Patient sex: M
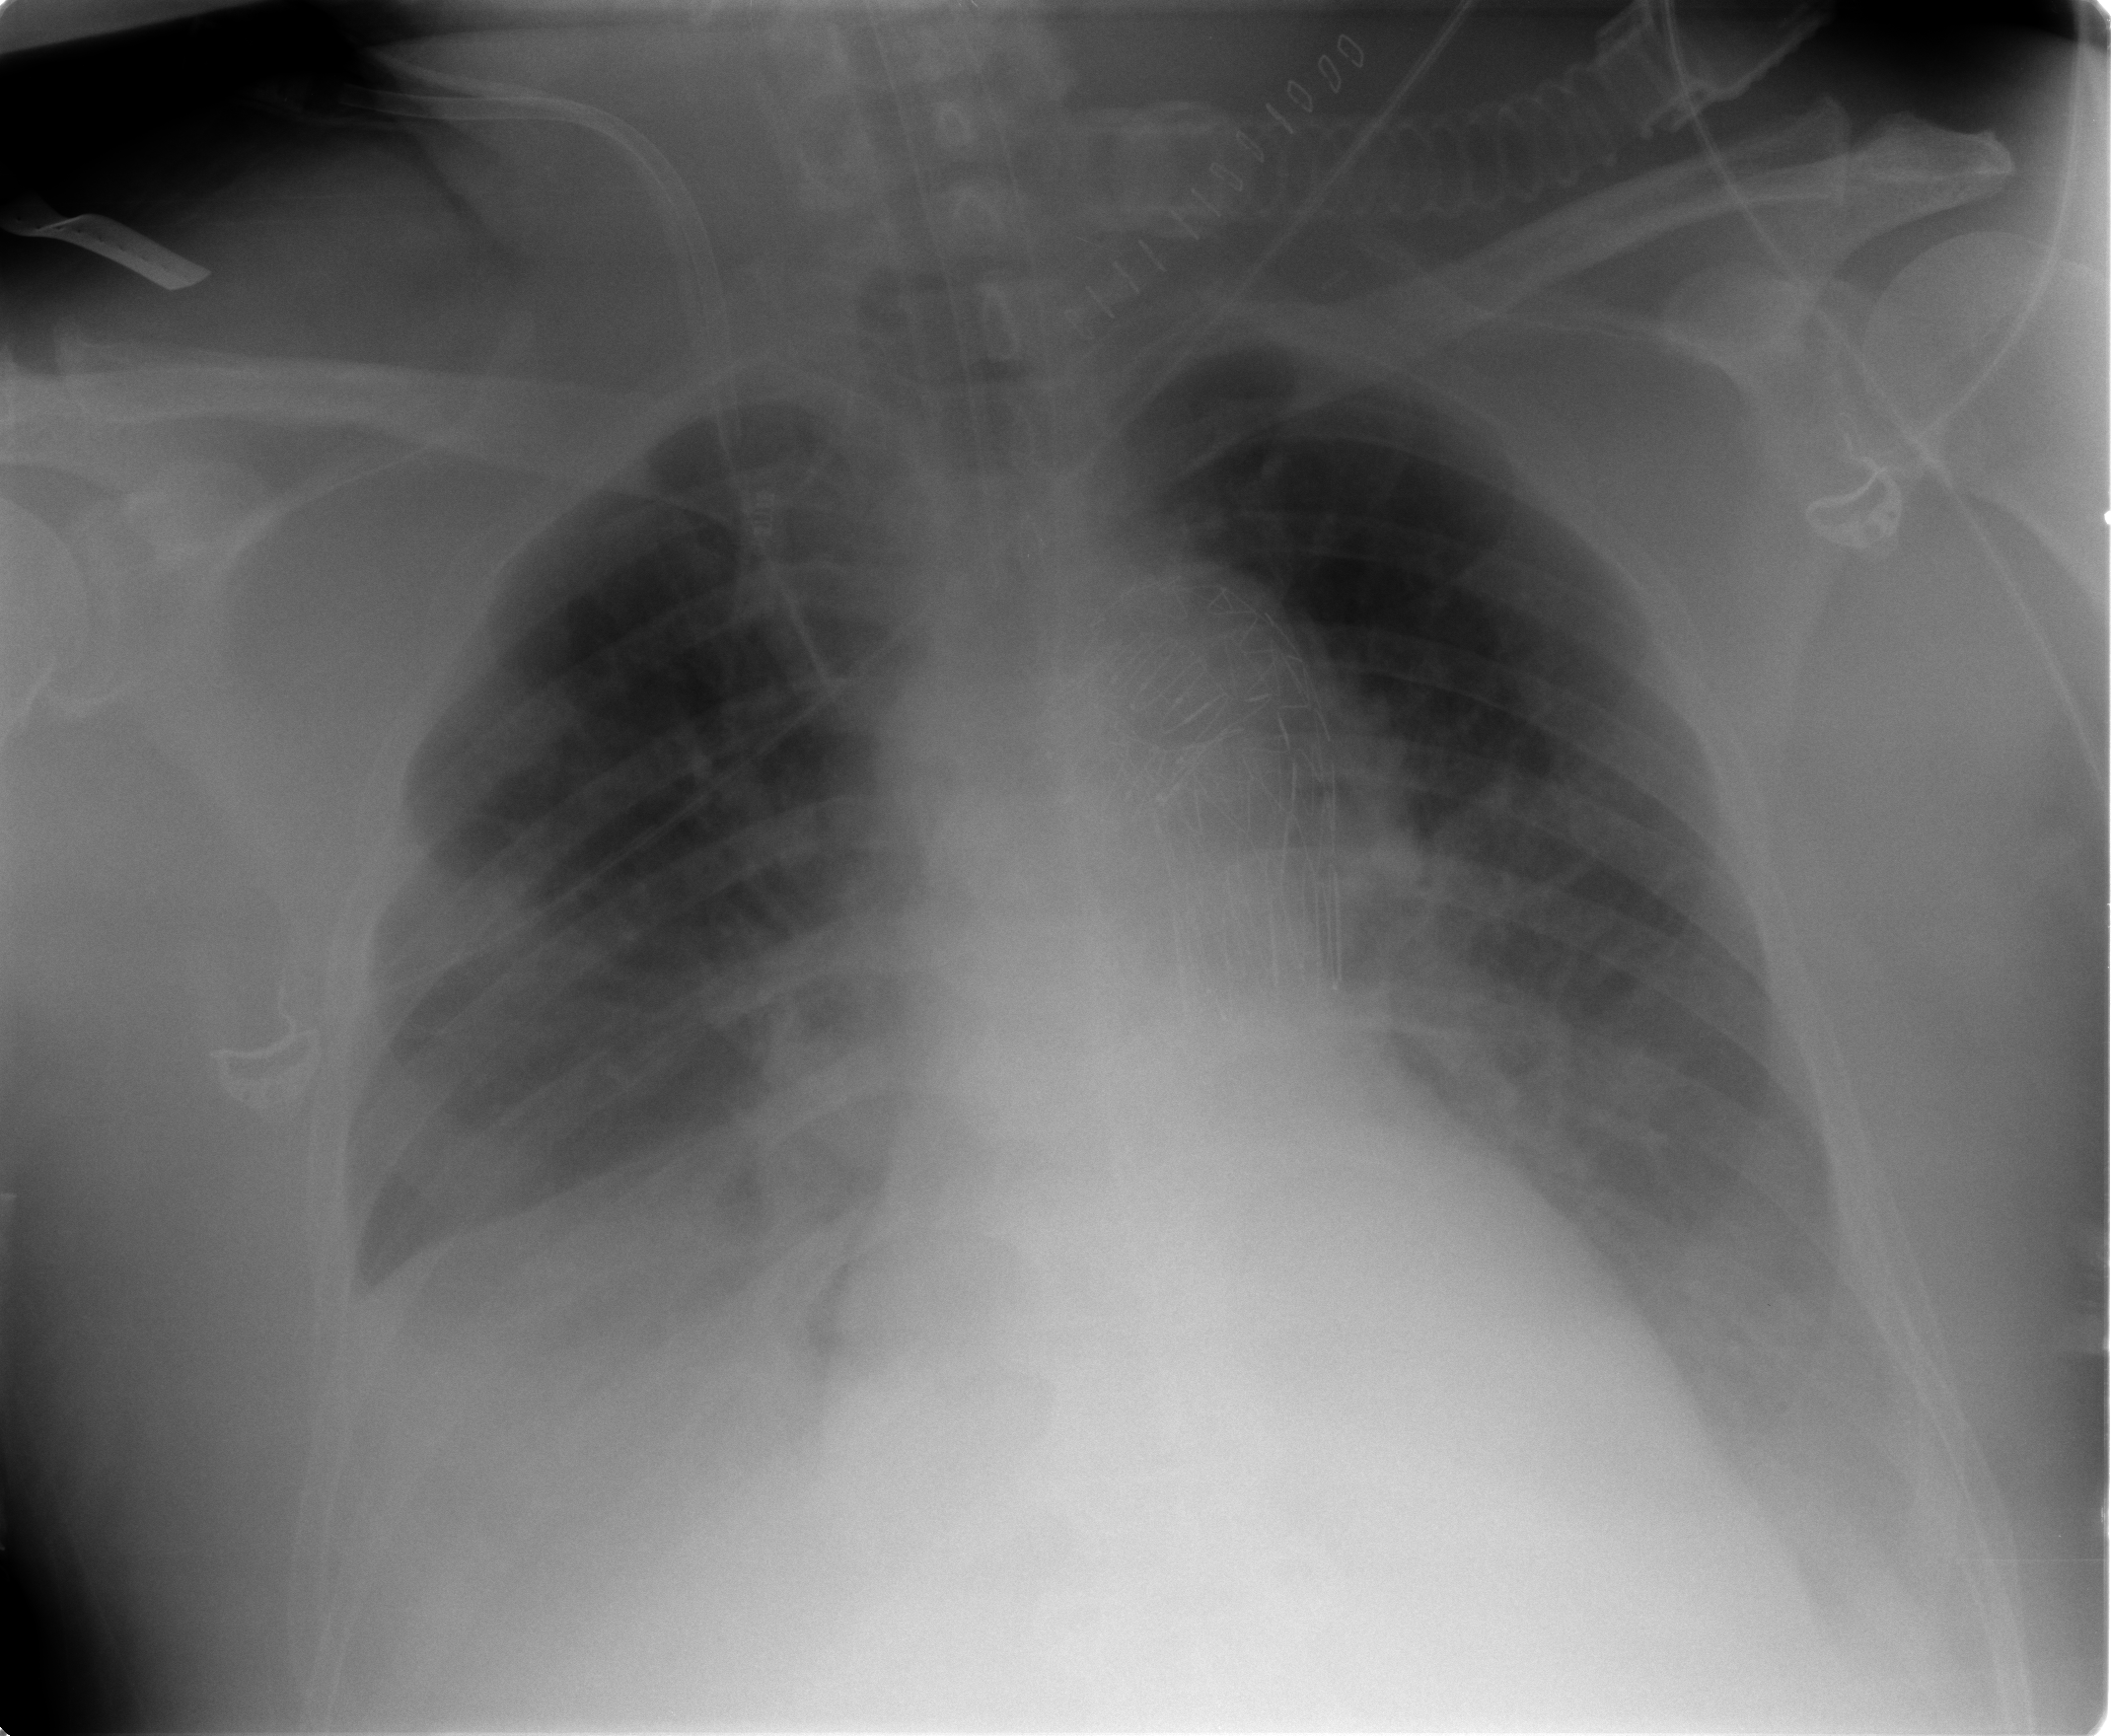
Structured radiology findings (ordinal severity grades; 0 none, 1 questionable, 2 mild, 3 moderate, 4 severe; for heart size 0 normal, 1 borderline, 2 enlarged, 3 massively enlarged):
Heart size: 1
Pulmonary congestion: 2
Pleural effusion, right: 2
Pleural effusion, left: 2
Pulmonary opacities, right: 0
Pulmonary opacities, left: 0
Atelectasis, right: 2
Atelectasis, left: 2